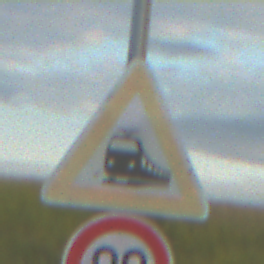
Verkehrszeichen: Bahnuebergang
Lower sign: Geschwindigkeit90
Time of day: SunriseSunset
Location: Outdoor (RoadRail)
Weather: PartlyCloudy
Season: NotSpecified
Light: Natural